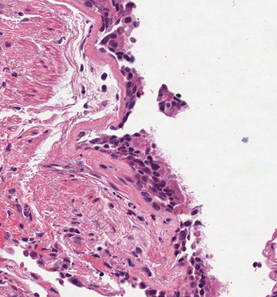
Tumor epithelial tissue: yes
Tumor-associated stroma tissue: yes
Normal tissue: no